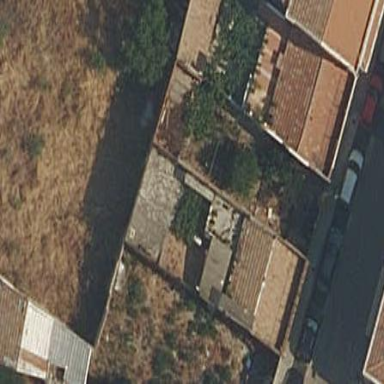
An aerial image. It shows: Residential building.